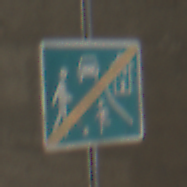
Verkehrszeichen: EndeVerkehrsberuhigterBereich
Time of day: Midday
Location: Roofed (Tunnel)
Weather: NotSpecified
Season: NotSpecified
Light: Natural